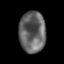
Tissue: prostate
Cell type: T cells
Senescence score: 0.3596
Nuclear area (px): 1072
Mean DAPI intensity: 99.725